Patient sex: F
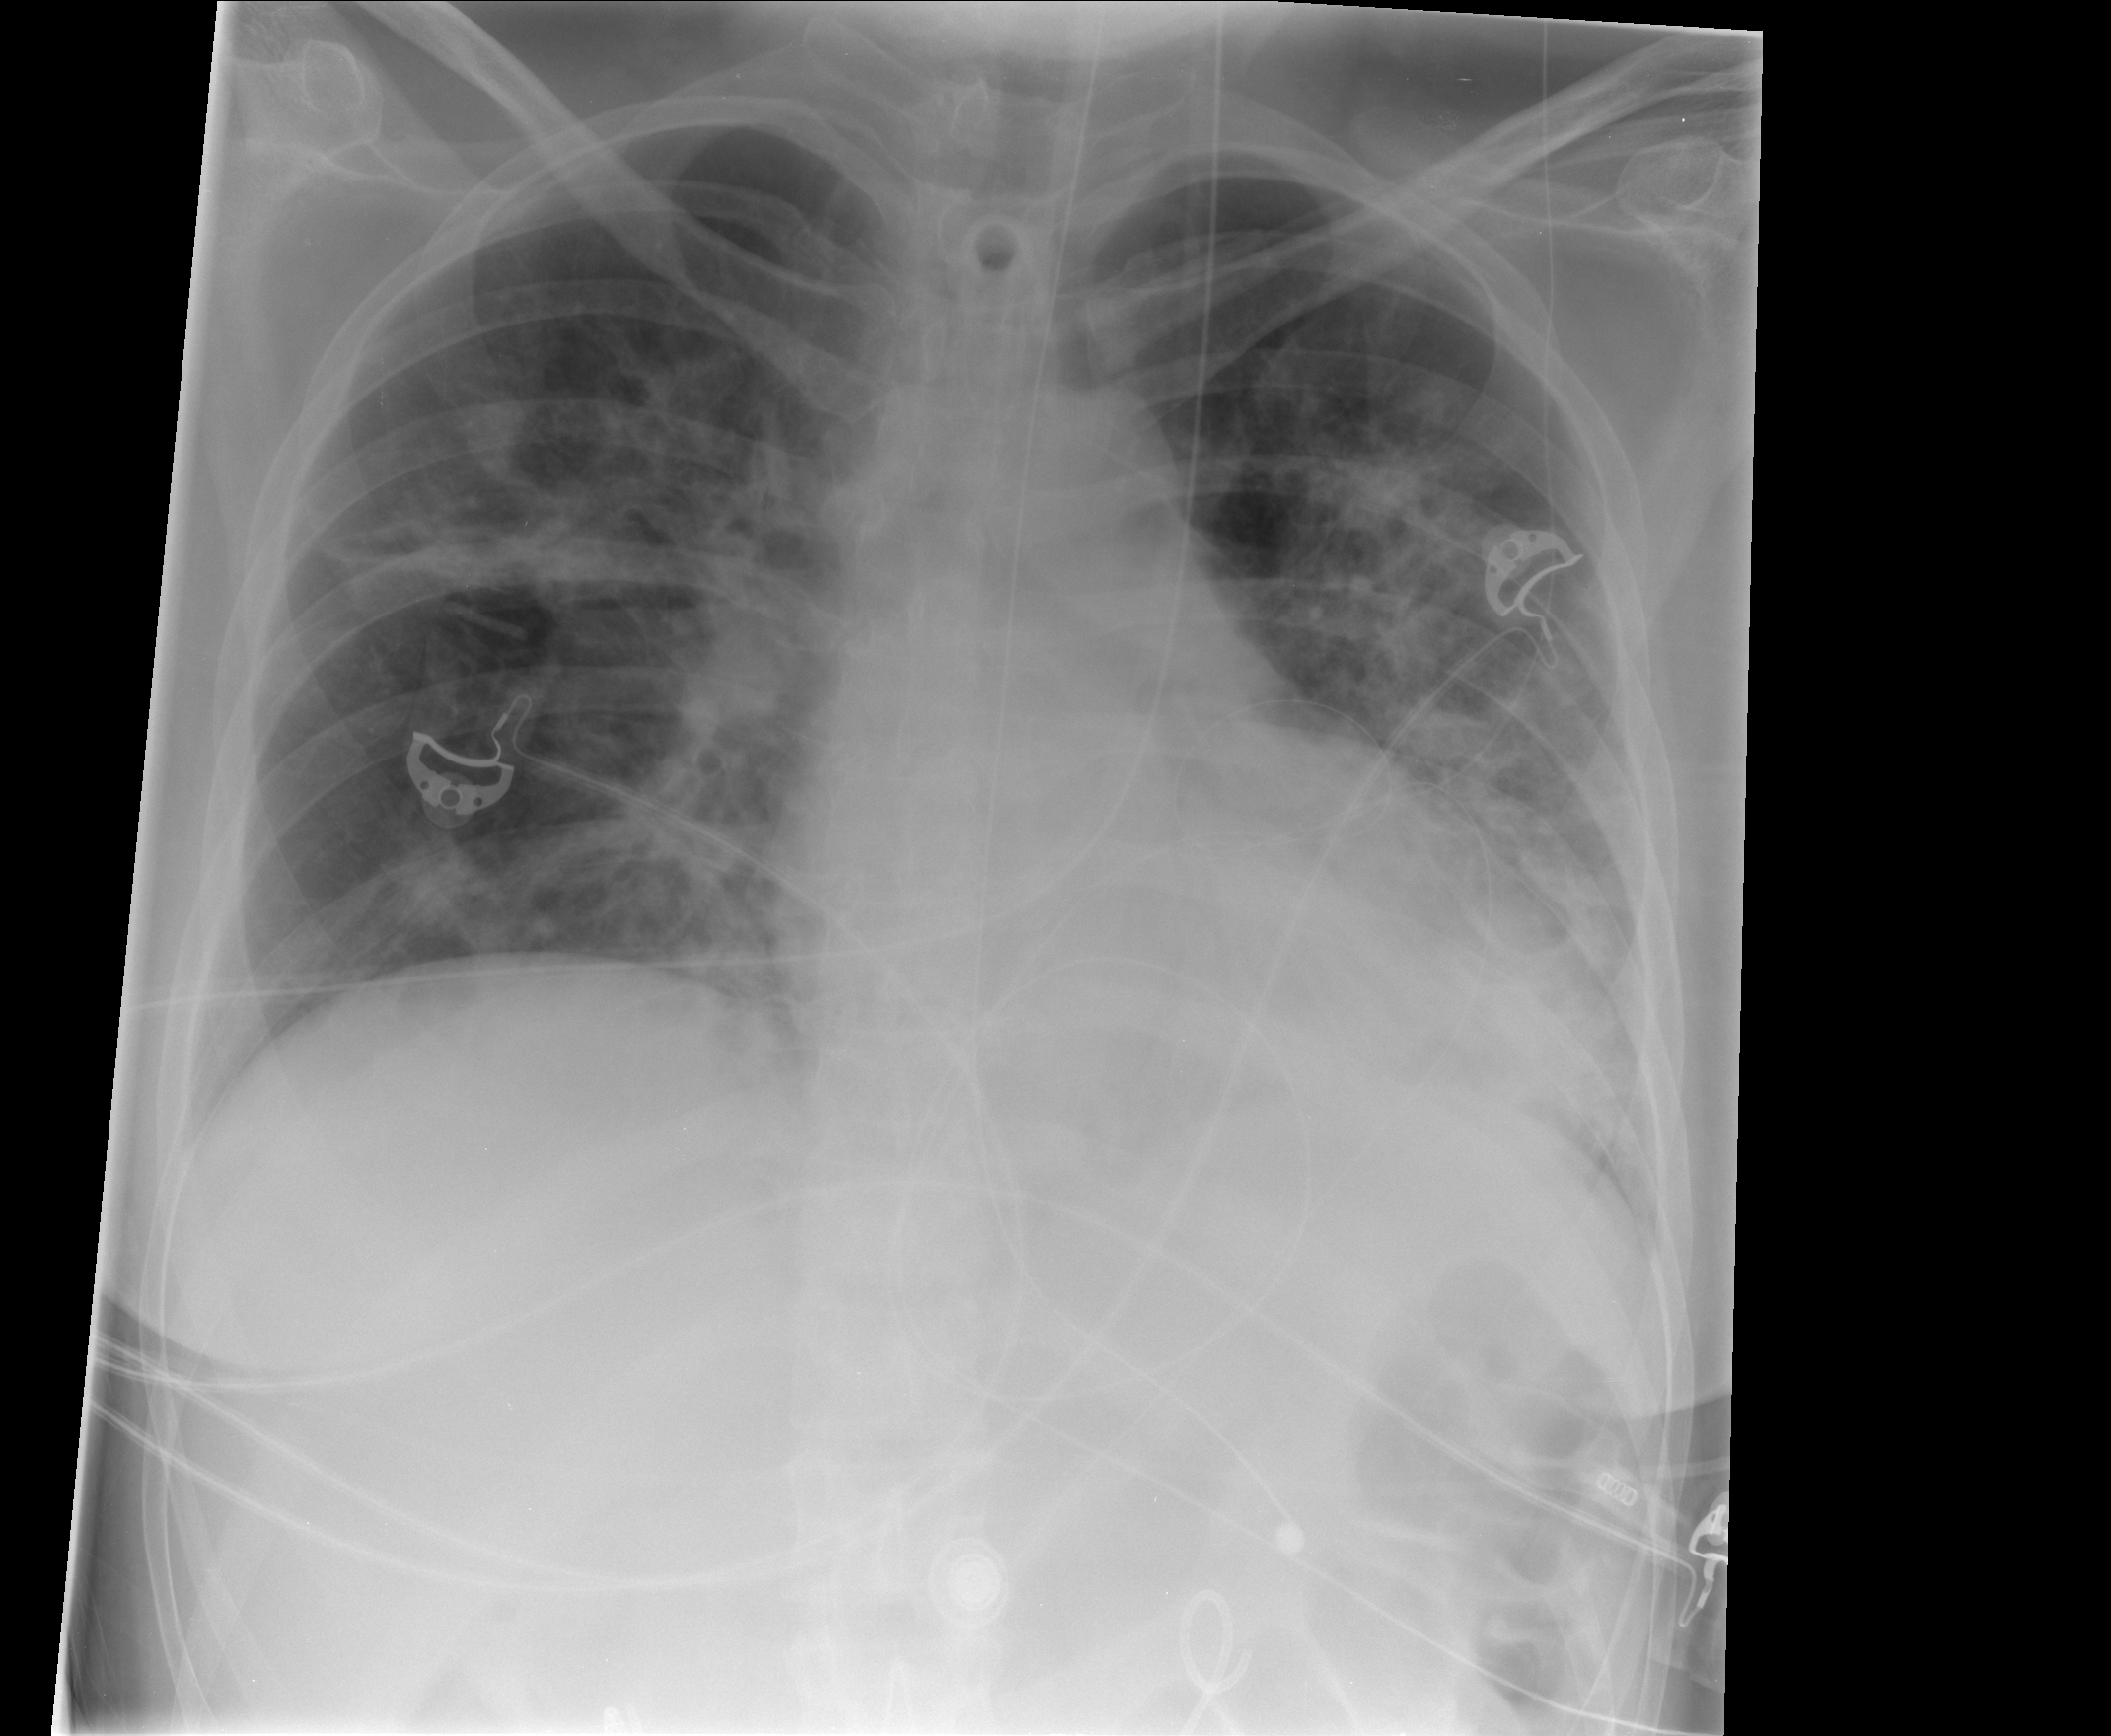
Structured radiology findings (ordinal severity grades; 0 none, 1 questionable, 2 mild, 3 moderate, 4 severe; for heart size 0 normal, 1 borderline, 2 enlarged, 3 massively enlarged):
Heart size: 2
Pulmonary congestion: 0
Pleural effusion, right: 1
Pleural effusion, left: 2
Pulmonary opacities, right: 3
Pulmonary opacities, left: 3
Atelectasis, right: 0
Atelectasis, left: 2